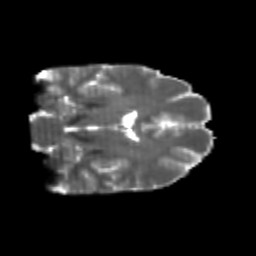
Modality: T2w
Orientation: coronal
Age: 22
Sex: male
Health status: healthy
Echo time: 0.074 s